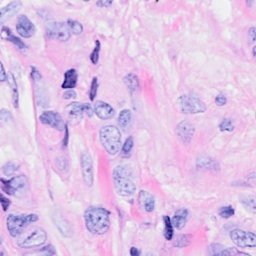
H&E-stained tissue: Breast